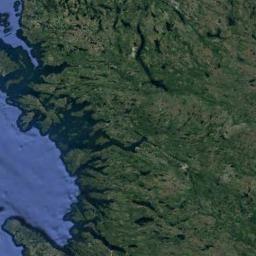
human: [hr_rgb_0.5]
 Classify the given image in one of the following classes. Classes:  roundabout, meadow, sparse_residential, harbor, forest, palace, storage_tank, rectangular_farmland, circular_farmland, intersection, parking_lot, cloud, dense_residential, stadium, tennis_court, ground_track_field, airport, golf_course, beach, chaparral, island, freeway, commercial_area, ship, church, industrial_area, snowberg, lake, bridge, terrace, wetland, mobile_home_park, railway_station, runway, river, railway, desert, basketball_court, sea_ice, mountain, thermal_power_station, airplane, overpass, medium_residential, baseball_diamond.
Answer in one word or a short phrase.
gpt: wetland